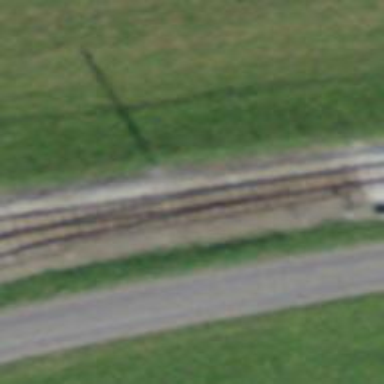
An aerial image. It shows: Railway switch.